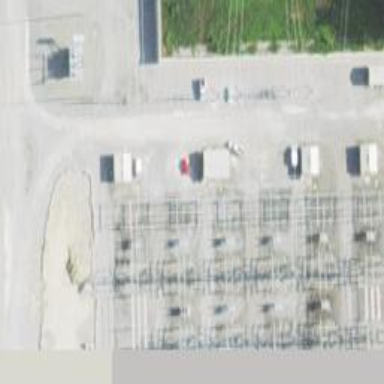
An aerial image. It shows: Switch for power supply.